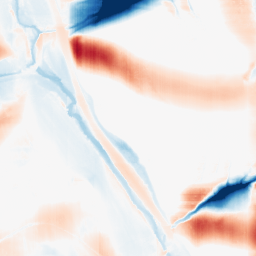
Category: morphological
Decomposition family: morphological_square
Decomposition parameters: operation: average
size: 50
Upsampling method: cubic_catmull_rom
Upsampling parameters: scale: 2
Upsampling scale: 2